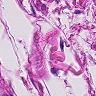
Metastatic tissue present: no